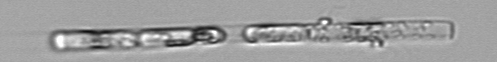
Label: Guinardia_delicatula